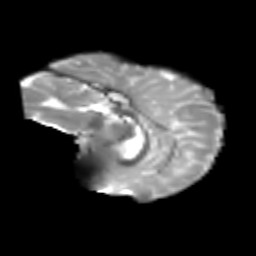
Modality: T2w
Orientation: sagittal
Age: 6
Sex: male
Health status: healthy